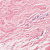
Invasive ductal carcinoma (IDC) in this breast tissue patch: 0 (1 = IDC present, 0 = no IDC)